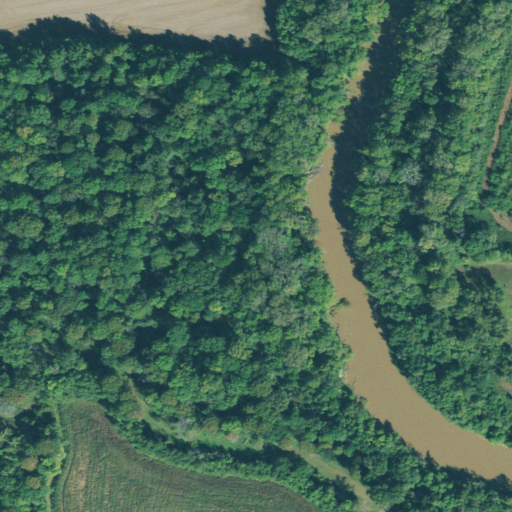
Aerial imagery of island in Tennessee named Island Number Three (historical) containing woody wetlands, cultivated crops, open water, herbaceous wetlands, and barren land